Question: I am trying to create a rather radical tab redesign for my Android app. I want the tabs to be differently sized both in width and height, as well as having the focused tab have a shadow over the content as well as other tabs. However, I do not know how to change the height of tabs or the shadow cast by the focused tab. Can anyone help? Here's what I'm trying to achieve:

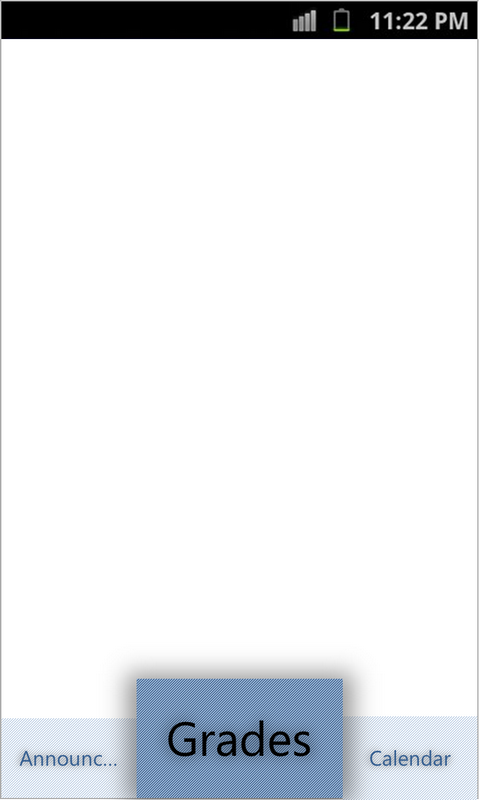
Answer: If you want to customize your Tabhost with your custom style means, you've to customize it. For this case we can do with one feature -
1) Inflating the customized 'xml' file to main 'TabWidget's' using 'LayoutInflater'
2) Do the changes whatever you need in your inflated xml file. For, this please refer below existing answer from stackoverflow. This will surely help you.
<URL>